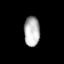
Tissue: lung
Cell type: Myeloid cells
Senescence score: 0.5706
Nuclear area (px): 463
Mean DAPI intensity: 179.832